Field crop: maize
Growth stage: 2
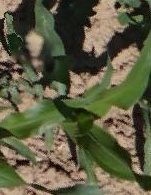
Species: maize